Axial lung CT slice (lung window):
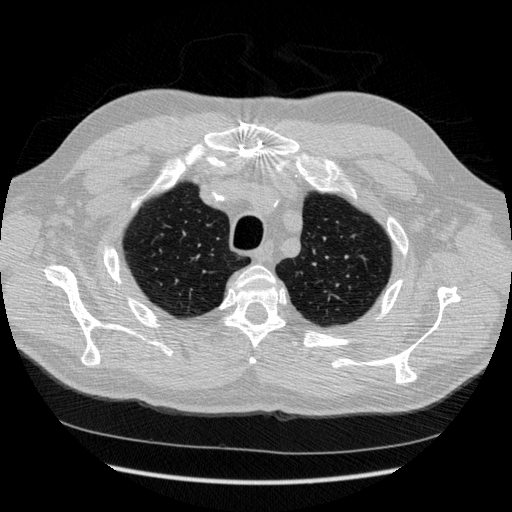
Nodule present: no